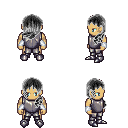
a pixel art fantasy rpg character, male body template, human, tanned skin, steel chest armor, metal pants, gray left-swept hairstyle, white cloth bracers, metal boots, four views (front, back, left, right), 2x2 character sprite sheet, small pixel art, hard edges, no anti-aliasing